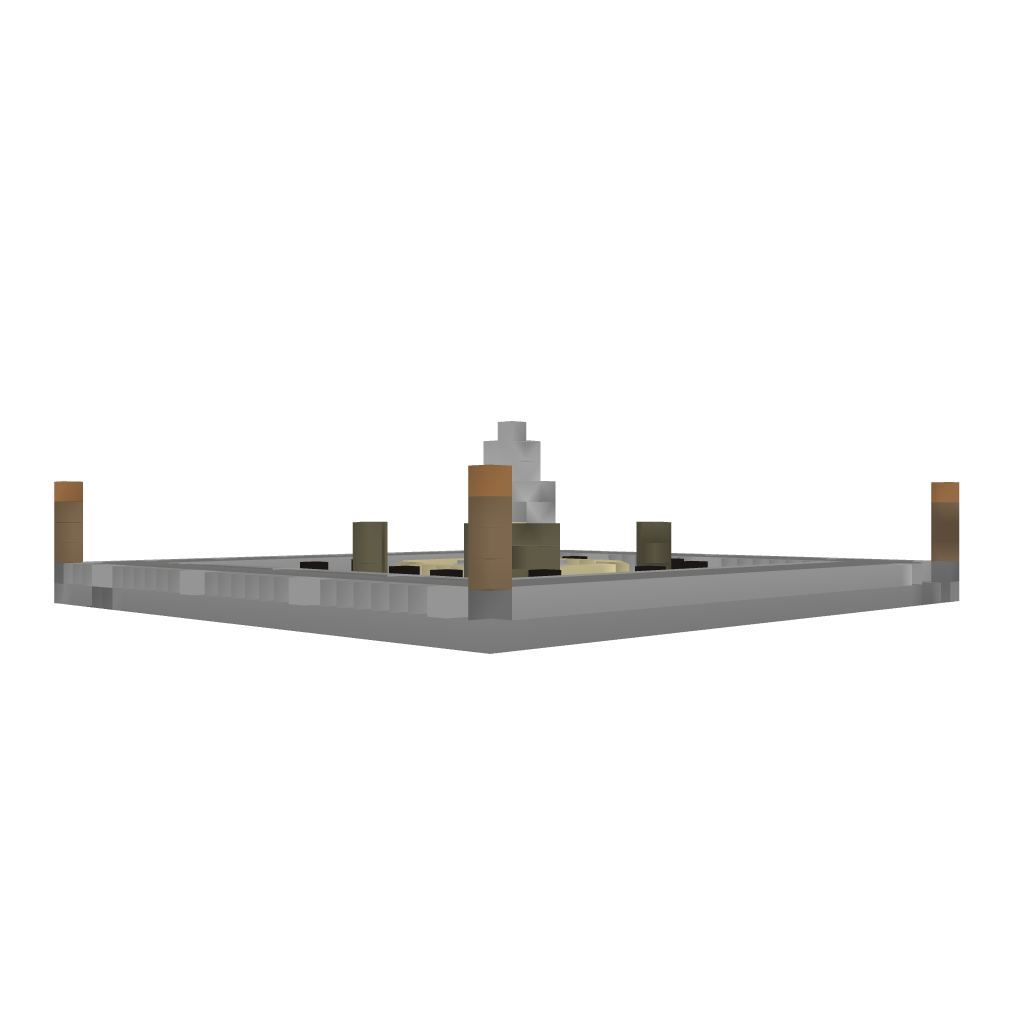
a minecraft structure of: Fountain